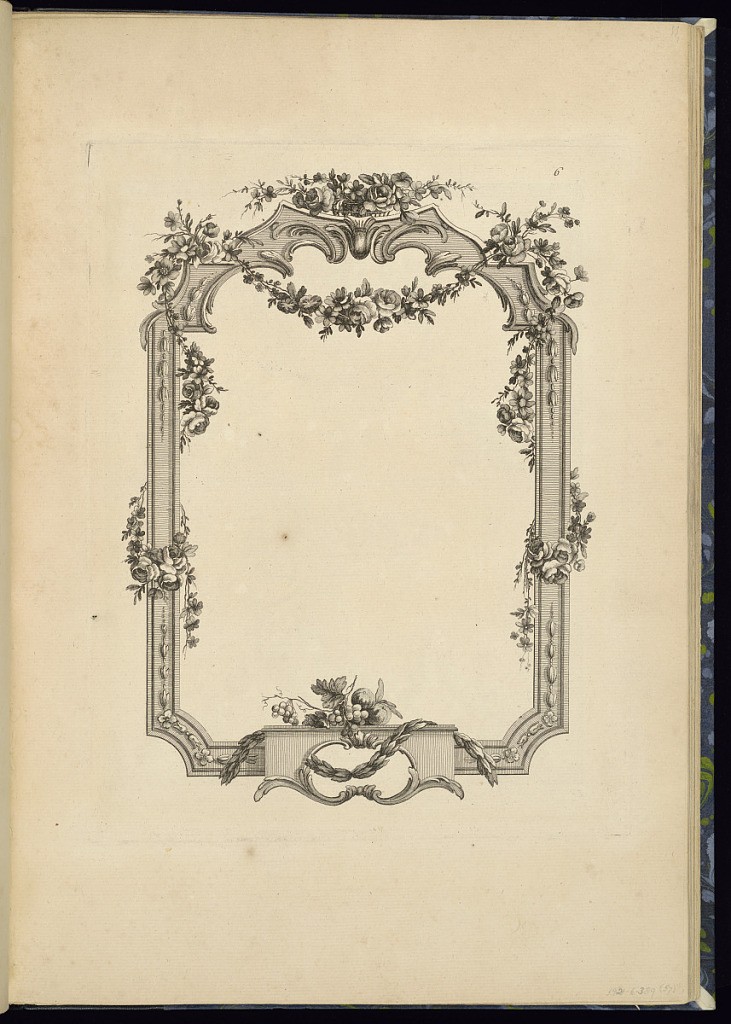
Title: Frame or Cartouche Design
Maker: Pierre Ranson, French, 1736–1786
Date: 1778
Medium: Etching on laid paper
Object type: Print
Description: Design for a frame or cartouche featuring festoon of flowers and laurel leaves, fruit, basket of flowers, scrolling acanthus leaves (rinceaux), acanthus leaf clasp, c-scrolls, and rosettes. The plate is numbered.